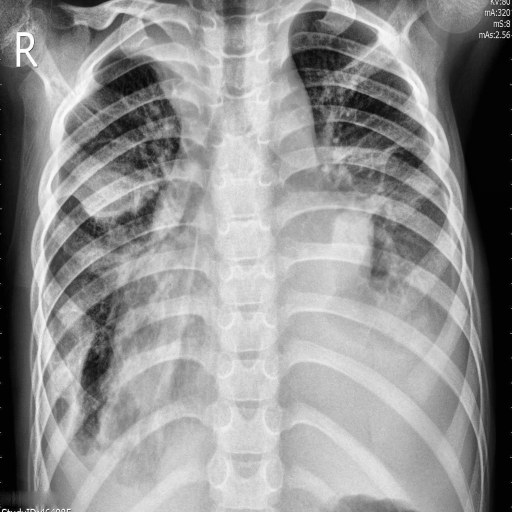
Finding: PNEUMONIA